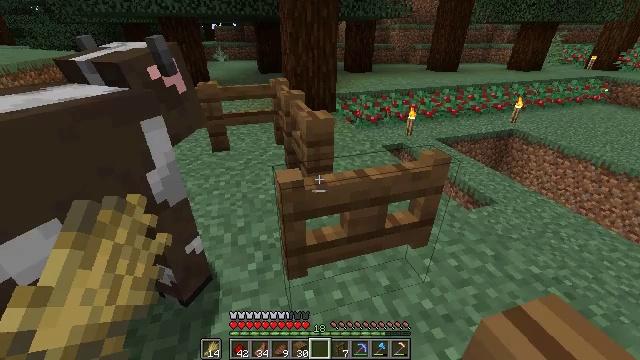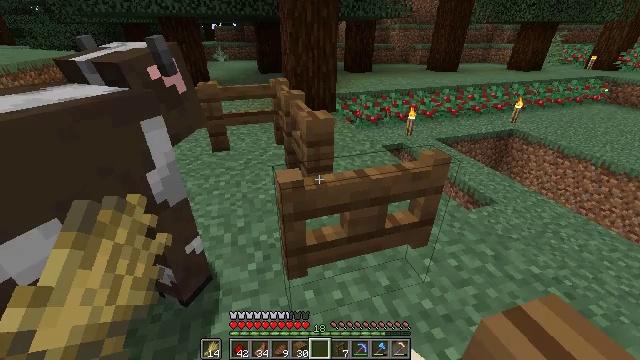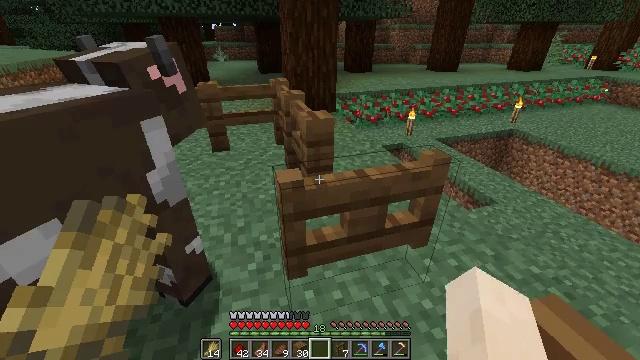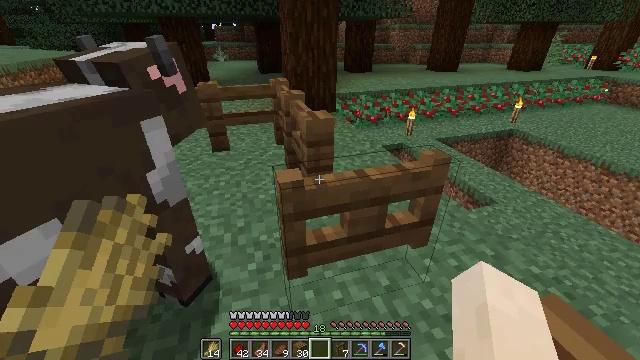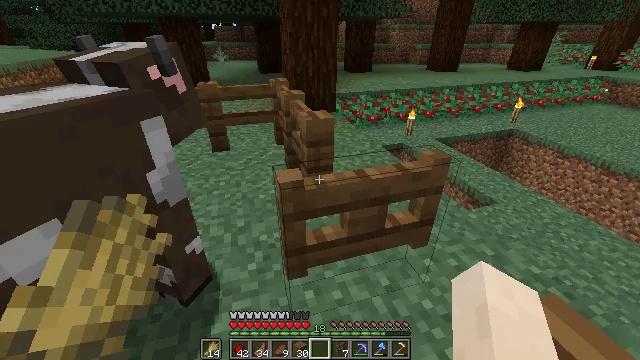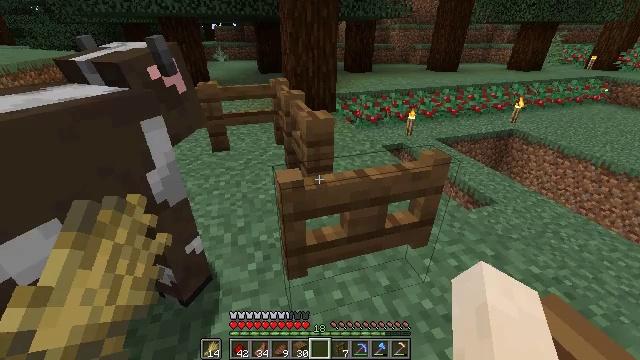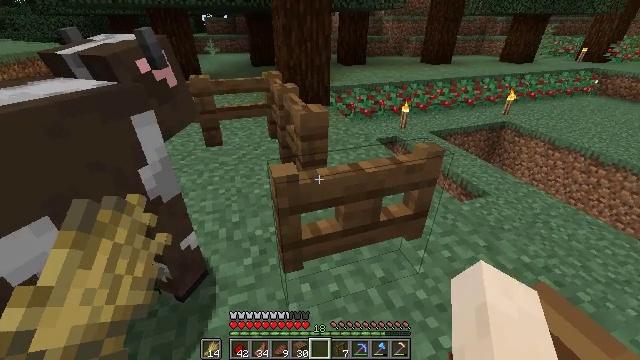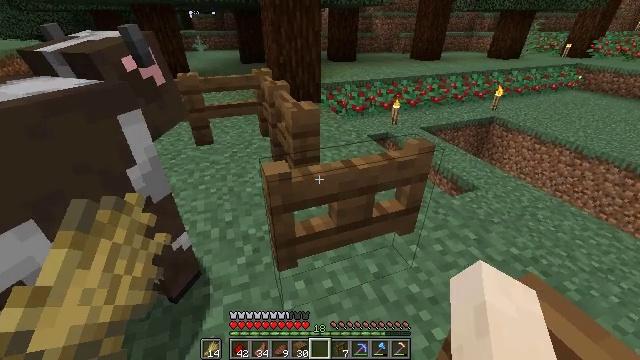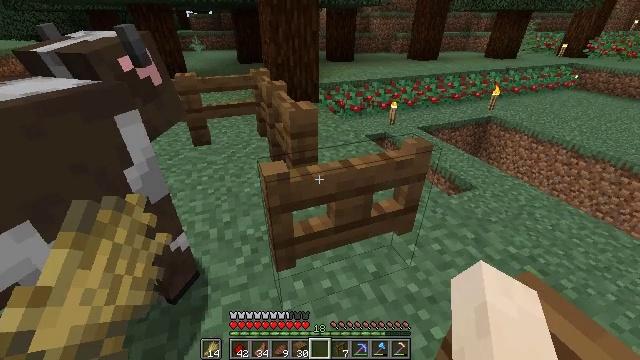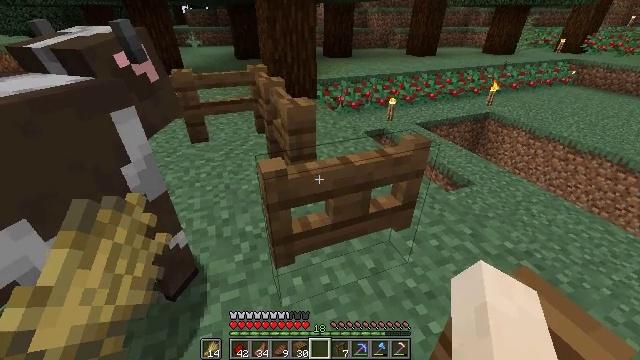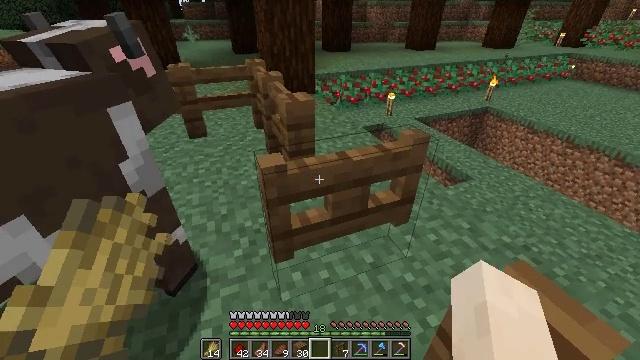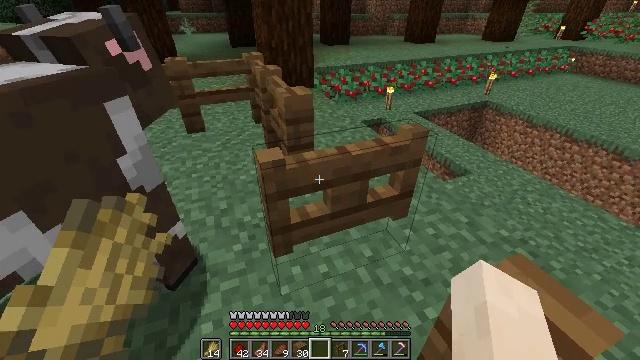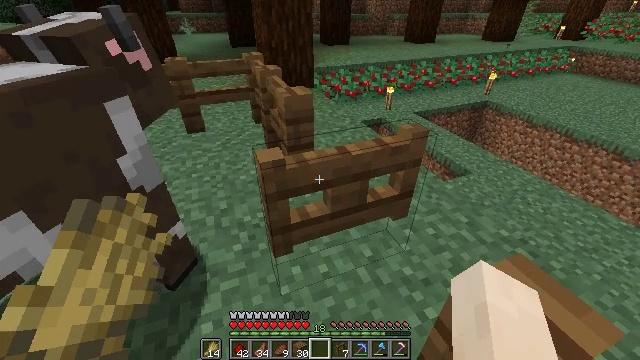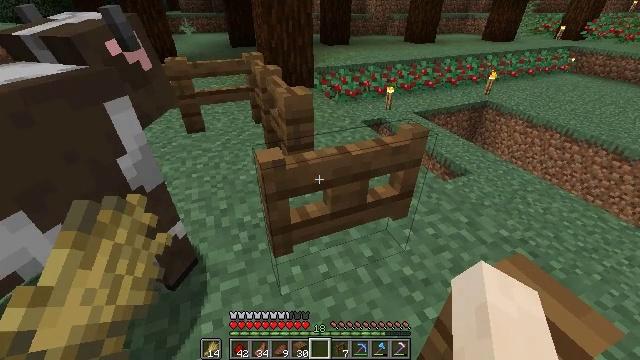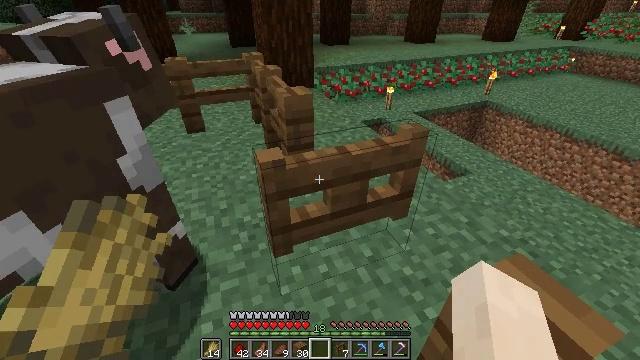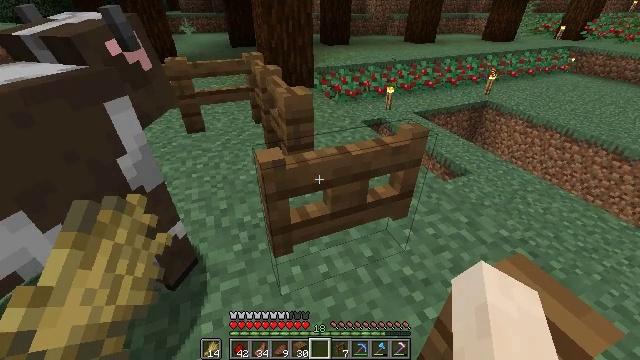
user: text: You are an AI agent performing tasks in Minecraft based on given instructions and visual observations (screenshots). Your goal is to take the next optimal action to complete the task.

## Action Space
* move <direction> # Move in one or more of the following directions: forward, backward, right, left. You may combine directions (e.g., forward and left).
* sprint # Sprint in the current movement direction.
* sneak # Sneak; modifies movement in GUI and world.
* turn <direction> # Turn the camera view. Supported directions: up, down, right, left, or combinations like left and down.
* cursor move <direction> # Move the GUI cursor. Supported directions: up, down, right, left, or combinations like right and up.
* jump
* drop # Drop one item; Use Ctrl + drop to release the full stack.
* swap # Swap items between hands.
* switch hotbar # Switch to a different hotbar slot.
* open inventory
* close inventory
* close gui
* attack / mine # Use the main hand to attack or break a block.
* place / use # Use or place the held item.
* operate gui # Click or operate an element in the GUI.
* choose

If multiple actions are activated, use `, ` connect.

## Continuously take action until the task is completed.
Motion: motion action
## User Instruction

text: Get the spruce fence gate back into the inventory.
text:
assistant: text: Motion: no_op
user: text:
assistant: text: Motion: no_op
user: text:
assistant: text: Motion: no_op
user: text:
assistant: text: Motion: no_op
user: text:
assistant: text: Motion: no_op
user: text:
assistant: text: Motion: turn right and down
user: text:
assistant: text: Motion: turn right
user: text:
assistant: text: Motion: no_op
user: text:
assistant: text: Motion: no_op
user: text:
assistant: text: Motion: turn down
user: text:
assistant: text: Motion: turn down
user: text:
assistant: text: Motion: no_op
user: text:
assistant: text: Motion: no_op
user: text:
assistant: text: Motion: no_op
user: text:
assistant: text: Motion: no_op
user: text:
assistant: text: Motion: no_op
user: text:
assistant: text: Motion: no_op
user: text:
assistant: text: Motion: no_op
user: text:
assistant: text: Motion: no_op
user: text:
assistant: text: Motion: no_op
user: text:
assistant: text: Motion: no_op
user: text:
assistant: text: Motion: no_op
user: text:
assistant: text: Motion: turn right
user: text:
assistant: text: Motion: turn right
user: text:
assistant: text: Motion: no_op
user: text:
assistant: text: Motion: no_op
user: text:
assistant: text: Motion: no_op
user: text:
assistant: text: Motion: no_op
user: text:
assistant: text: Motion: no_op
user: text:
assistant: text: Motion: no_op